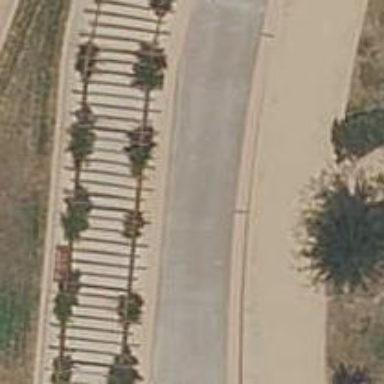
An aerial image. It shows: Pedestrian road.